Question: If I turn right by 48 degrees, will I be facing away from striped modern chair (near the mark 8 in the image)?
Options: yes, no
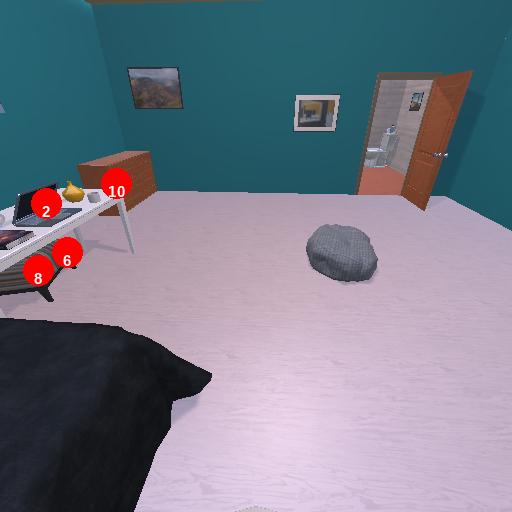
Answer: yes